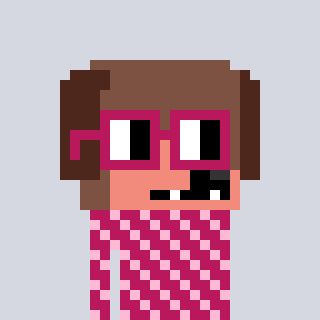
a pixel art character with square dark red glasses, a dog-shaped head and a darkpink-colored body on a cool background